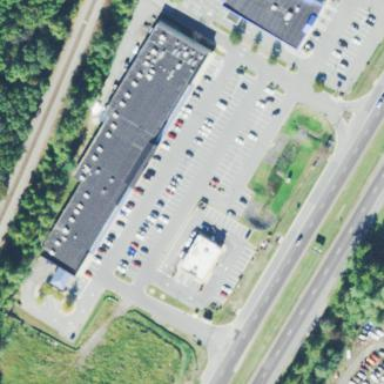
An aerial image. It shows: Retail area.